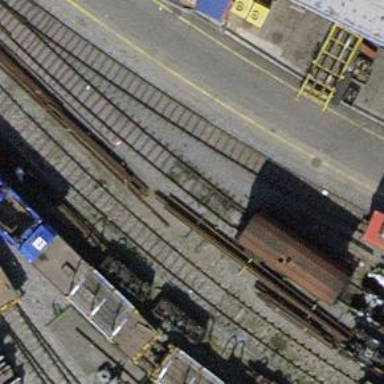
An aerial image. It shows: Railway yard with one track in service.